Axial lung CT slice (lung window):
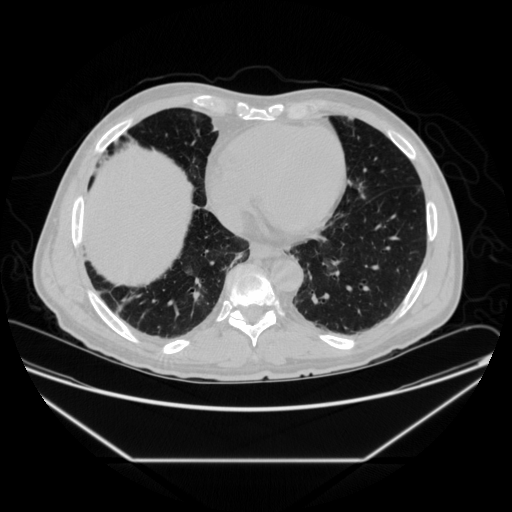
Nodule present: no